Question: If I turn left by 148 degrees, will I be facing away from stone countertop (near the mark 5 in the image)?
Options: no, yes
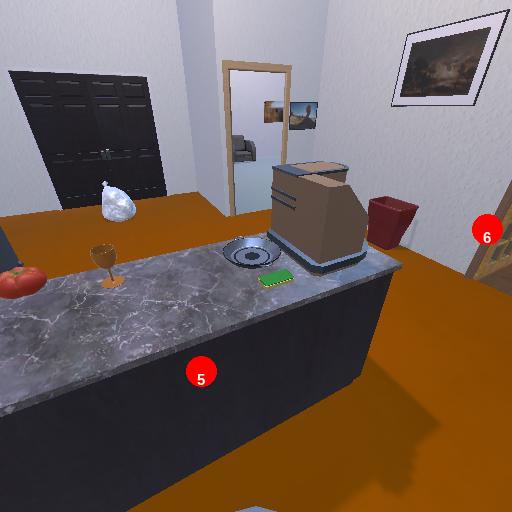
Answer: no